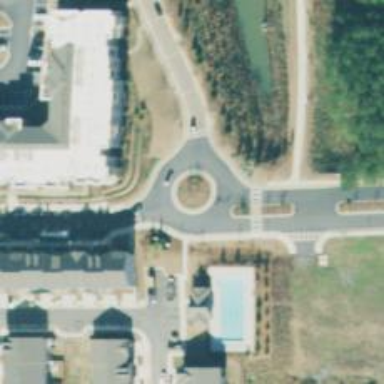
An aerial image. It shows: Mini roundabout on the road.